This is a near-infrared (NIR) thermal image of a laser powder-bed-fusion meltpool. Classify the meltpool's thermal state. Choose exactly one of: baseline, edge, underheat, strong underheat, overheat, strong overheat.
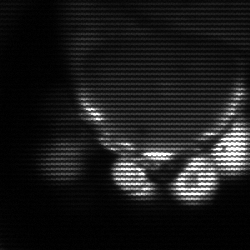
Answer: edge